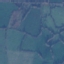
Land use / land cover class: Pasture